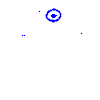
Particle: pion